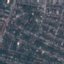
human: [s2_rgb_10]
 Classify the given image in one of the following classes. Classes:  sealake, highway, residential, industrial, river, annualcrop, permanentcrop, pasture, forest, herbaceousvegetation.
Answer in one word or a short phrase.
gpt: Residential